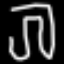
Label: pants